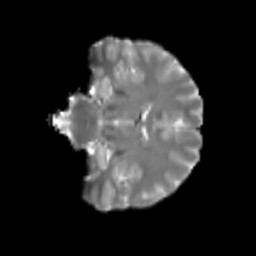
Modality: T2w
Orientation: coronal
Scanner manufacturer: siemens
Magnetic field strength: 3 T
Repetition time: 4 s
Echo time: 0.0594 s